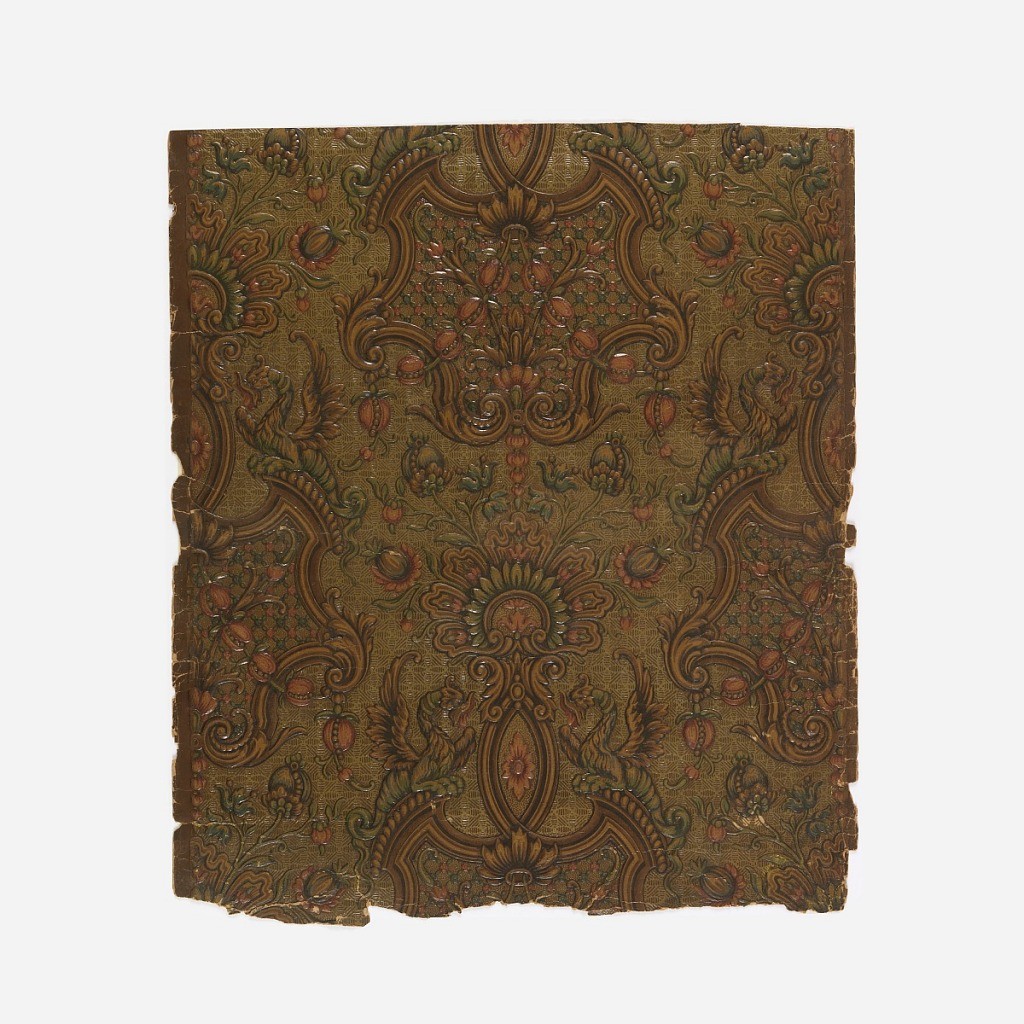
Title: Sidewall
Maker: Zuber & Cie, Rixheim, Alsace, France, founded 1797
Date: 1875–1900
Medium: block-printed and embossed paper
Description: Imitation leather. On background of narrow and wide ribbon-like vertical stripes, bouquets and sprays of flowers emerging from acanthus-leaf center motif.